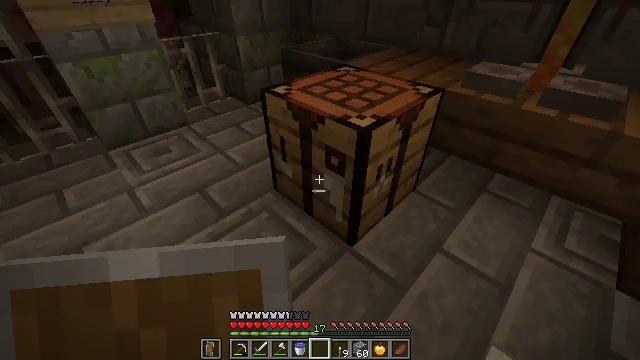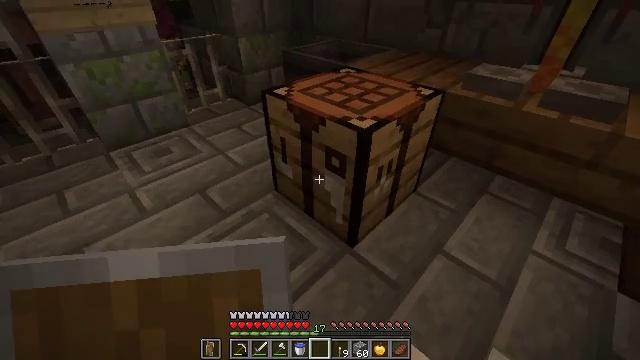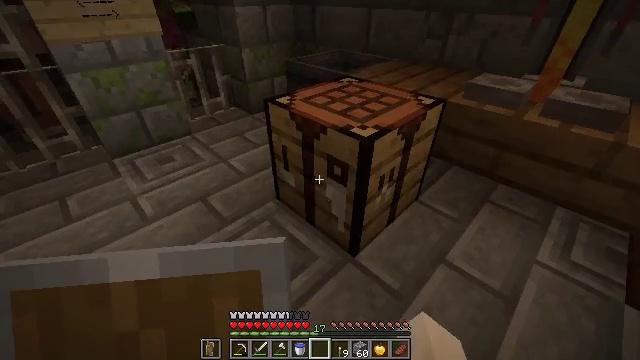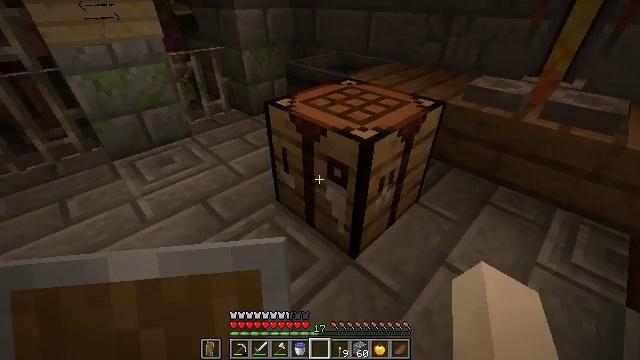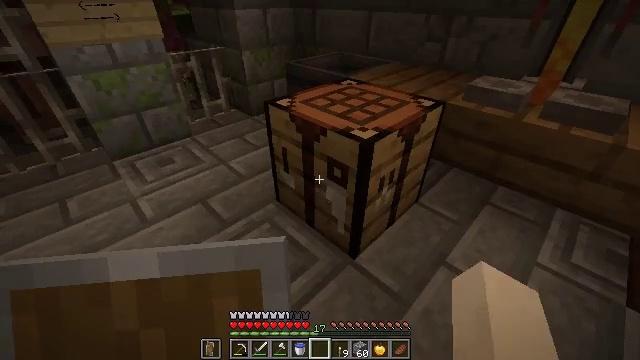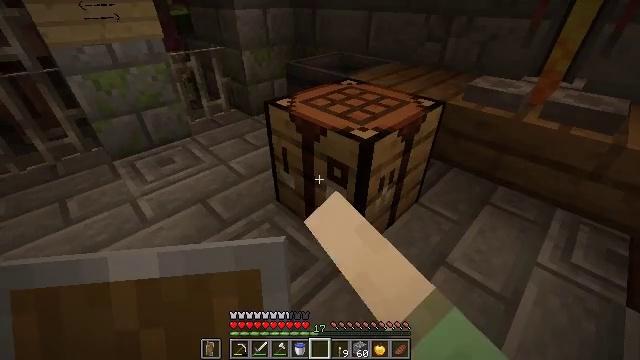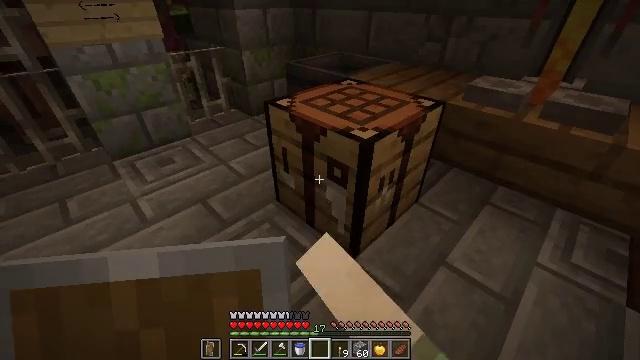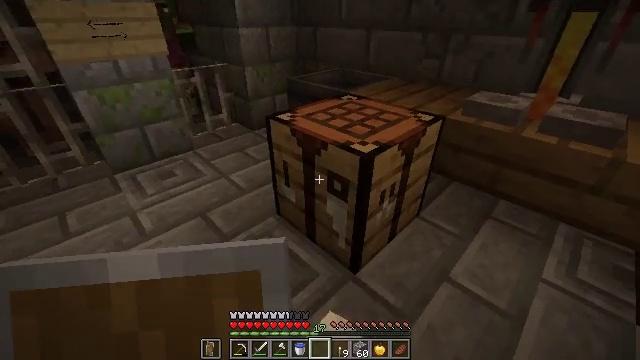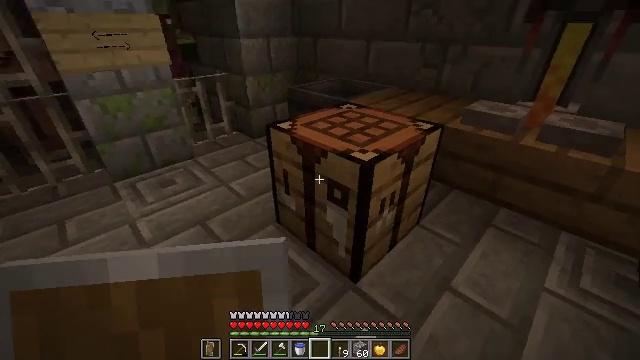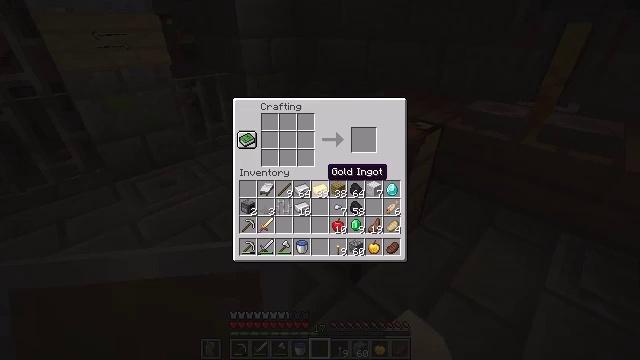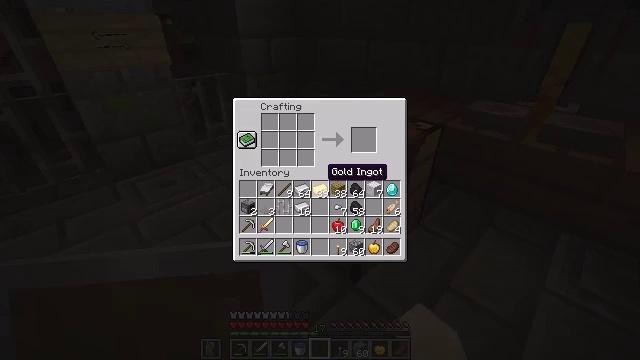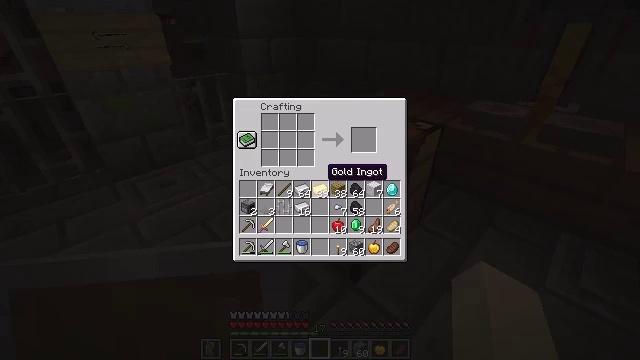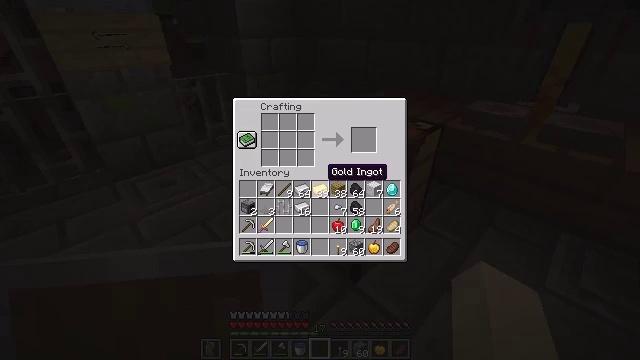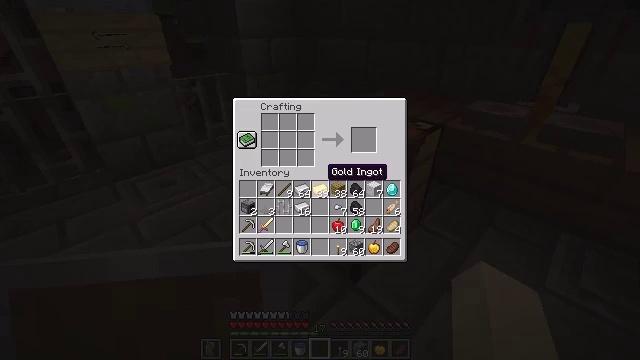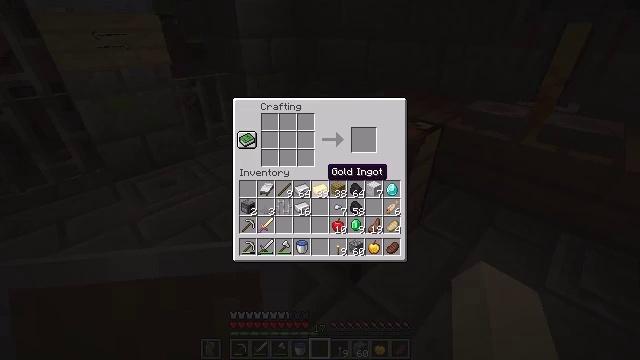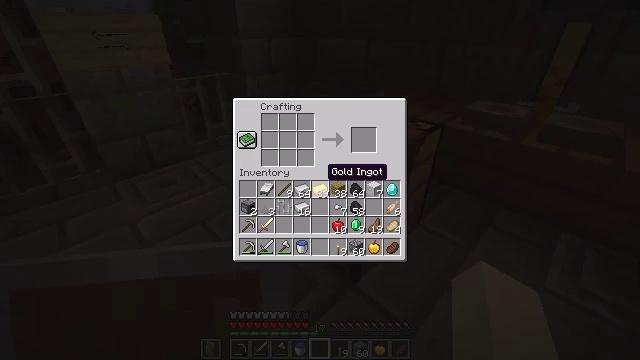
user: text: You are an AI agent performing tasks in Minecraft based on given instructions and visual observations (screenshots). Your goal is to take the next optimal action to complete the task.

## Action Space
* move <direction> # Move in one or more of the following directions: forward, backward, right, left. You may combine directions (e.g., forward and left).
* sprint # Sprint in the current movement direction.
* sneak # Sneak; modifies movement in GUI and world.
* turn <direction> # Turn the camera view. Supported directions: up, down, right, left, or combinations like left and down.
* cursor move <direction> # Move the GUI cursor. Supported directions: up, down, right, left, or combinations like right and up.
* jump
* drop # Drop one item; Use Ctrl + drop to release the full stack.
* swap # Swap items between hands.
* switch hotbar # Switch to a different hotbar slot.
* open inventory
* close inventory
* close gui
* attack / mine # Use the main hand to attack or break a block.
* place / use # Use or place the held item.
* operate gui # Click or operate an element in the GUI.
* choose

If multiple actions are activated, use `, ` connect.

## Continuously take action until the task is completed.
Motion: motion action
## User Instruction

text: Use gold ingots and an apple to craft a golden apple.
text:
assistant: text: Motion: no_op
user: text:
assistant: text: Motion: turn up
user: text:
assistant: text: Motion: no_op
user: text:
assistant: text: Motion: use / place
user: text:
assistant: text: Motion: use / place
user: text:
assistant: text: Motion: use / place
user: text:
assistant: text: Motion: turn up
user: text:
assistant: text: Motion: turn up
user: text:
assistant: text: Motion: open gui
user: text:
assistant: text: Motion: no_op
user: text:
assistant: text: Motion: no_op
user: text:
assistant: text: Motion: no_op
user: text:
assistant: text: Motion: no_op
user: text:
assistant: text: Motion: no_op
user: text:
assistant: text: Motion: no_op
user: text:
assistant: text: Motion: no_op
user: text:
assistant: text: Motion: no_op
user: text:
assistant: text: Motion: no_op
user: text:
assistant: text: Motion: no_op
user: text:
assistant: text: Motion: no_op
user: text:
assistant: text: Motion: no_op
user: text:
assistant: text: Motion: no_op
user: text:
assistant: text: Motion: no_op
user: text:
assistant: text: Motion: no_op
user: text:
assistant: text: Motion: no_op
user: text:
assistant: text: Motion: no_op
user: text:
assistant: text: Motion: cursor move down
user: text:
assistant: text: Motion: cursor move down
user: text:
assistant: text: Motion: no_op
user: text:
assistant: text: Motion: no_op